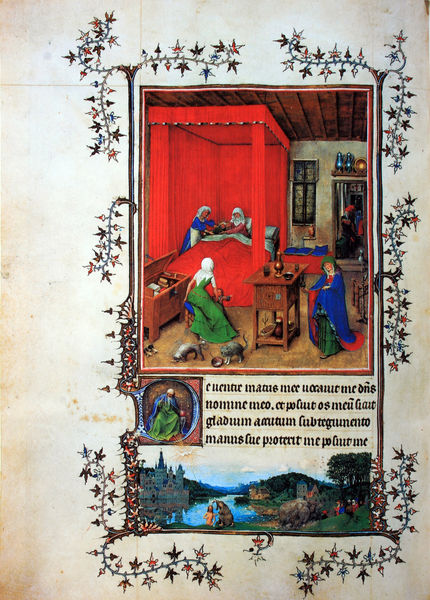
Titel: Turiner Stundenbuch, fol. 93v - Geburt des Johannes
Künstler: Meister des Turiner Stundenbuchs (Hubert van Eyck?)
Standort: Turin
Institution: Museo Civico
Schlagwörter: blau, blätter, wasser, fluss, frauen, grün, landschaft, see, blumen, fenster, frau, raum, tisch, zimmer, rot, malerei, ornament, vorhang, decke, kind, kinder, ranken, schrift, farbe, inschrift, ornamente, verzierung, ramen, bett, katze, krank, buch, burg, amme, seite, illustration, text, buchseite, mittelalter, kopftücher, katzen, kranke, kräftig, geburt, latein, alkoven, nonnen, rauen, majuskel, kemenate, hebamme, helferin, kindbett, minuskel, krankenschwester, heilerin, rote vorhänge, lbuch, grün b, landschaftunten